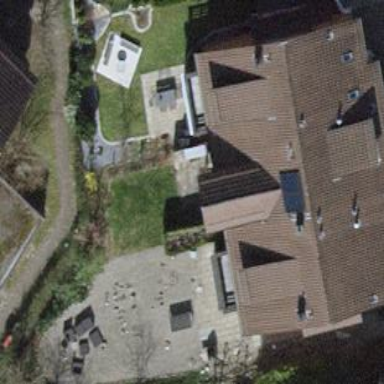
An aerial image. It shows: Building with tiled roof.